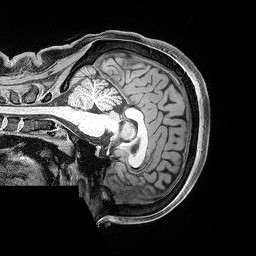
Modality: T1w
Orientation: sagittal
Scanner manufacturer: siemens
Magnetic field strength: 3 T
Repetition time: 2.53 s
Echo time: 0.00308 s